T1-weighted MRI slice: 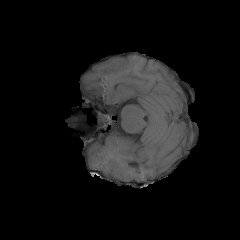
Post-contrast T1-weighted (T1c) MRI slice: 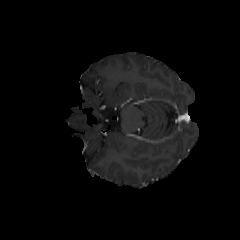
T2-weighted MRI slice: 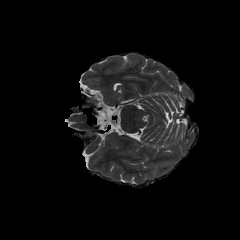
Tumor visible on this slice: no